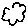
Label: cloud